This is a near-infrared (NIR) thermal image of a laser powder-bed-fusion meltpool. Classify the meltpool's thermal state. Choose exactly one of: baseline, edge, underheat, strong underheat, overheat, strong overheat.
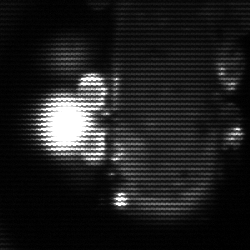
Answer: strong underheat